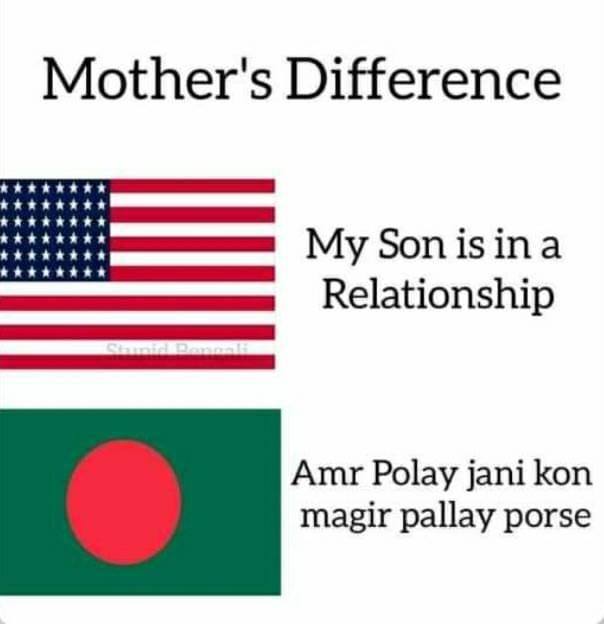
Caption: Mother's Difference    My Son is in a Relationship   Amr Polay jani kon magir pallay porse
Label: hate